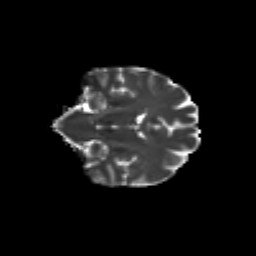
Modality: T2w
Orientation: coronal
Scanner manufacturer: siemens
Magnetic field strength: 3 T
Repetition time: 9.2 s
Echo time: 0.084 s